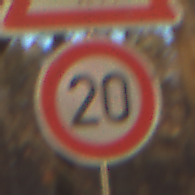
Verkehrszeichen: Geschwindigkeit20
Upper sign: ViehtriebRechts
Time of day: SunriseSunset
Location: Outdoor (Nature)
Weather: Clear
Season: Autumn
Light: Natural